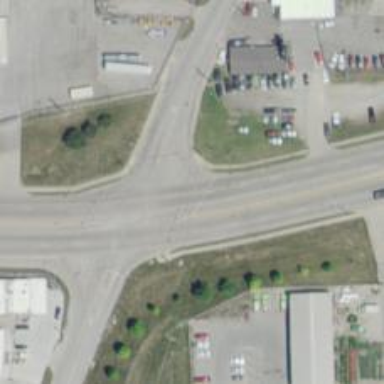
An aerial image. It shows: Crossing road.